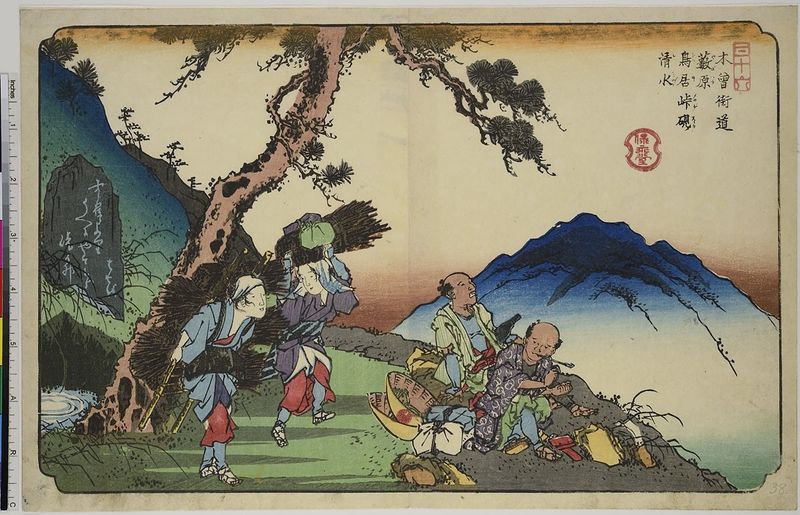
Titel: Yabuhara: Die Tuschreibestein-Quelle am Torii-Pass, Blatt 36 aus der Serie: Die 69 Stationen des Kisokaido
Künstler: Keisai Eisen
Standort: Hamburg
Institution: Museum für Kunst und Gewerbe Hamburg
Schlagwörter: baum, strauch, holzschnitt, reisig, berge, gebirge, pause, rast, stadtansicht, druckgraphik, druckgrafik, kiefer, zeit, farbholzschnitt, bauersfrau, tourismus, quelle, reisen, erholung, landschaften, landschaftsdarstellung, edo, reproduktionen, druckerzeugnisse, bäume, sträucher, gewässer, gewässern, seestücke, bäuerin